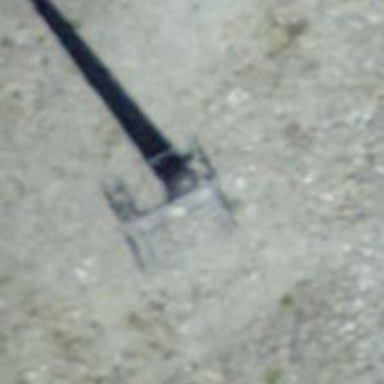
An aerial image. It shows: Pylon for aerialway.